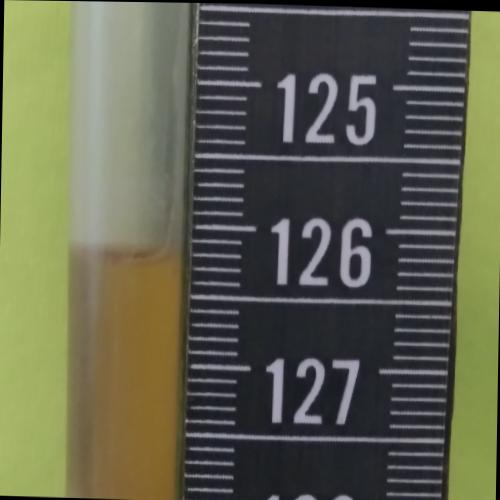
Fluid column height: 126.2 cm